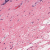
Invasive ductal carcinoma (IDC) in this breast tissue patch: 1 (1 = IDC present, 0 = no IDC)